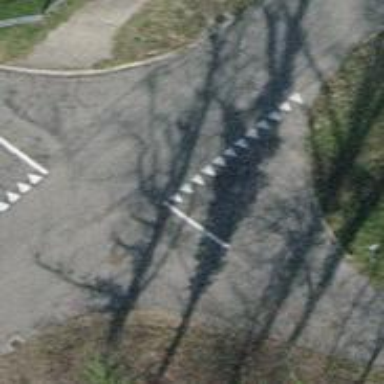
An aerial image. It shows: Asphalt track with grade1 tracktype.